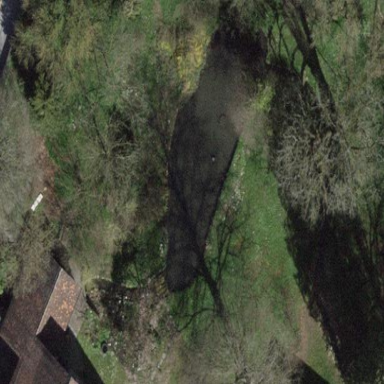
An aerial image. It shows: Pond surrounded by natural water.